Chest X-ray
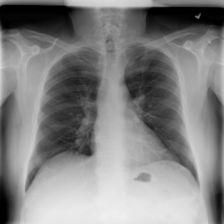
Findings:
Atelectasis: negative
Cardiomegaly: negative
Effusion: negative
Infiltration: negative
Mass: negative
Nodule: negative
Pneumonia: negative
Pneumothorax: negative
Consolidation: negative
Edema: negative
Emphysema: negative
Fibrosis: negative
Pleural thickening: negative
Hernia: negative